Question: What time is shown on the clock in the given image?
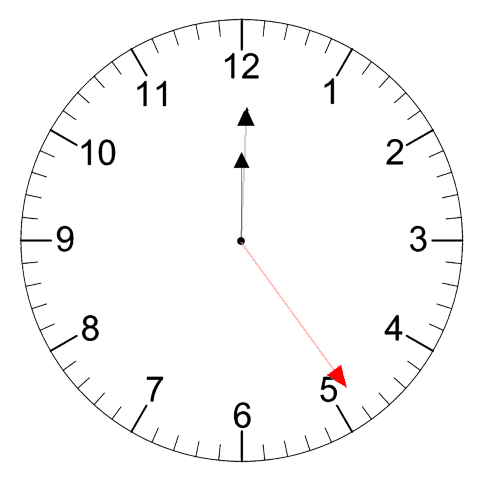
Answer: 12:00:24